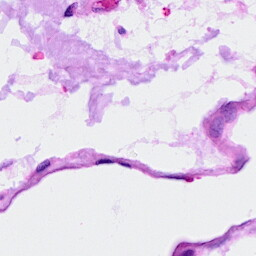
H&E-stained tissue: Ovarian